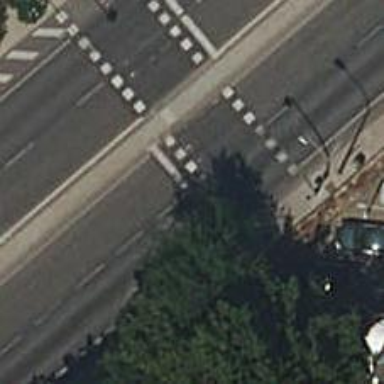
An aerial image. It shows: Road with traffic signals.